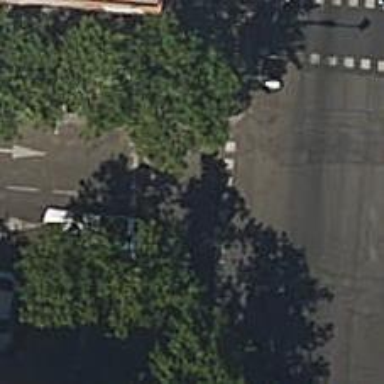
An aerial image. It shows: Road crossing with traffic signals.